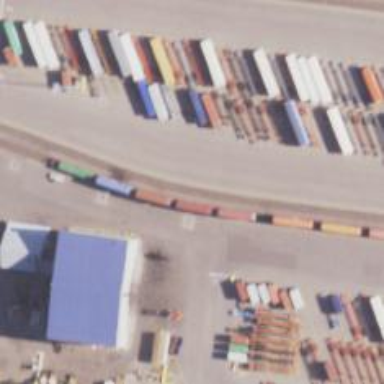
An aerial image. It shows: Railway yard used for servicing trains.